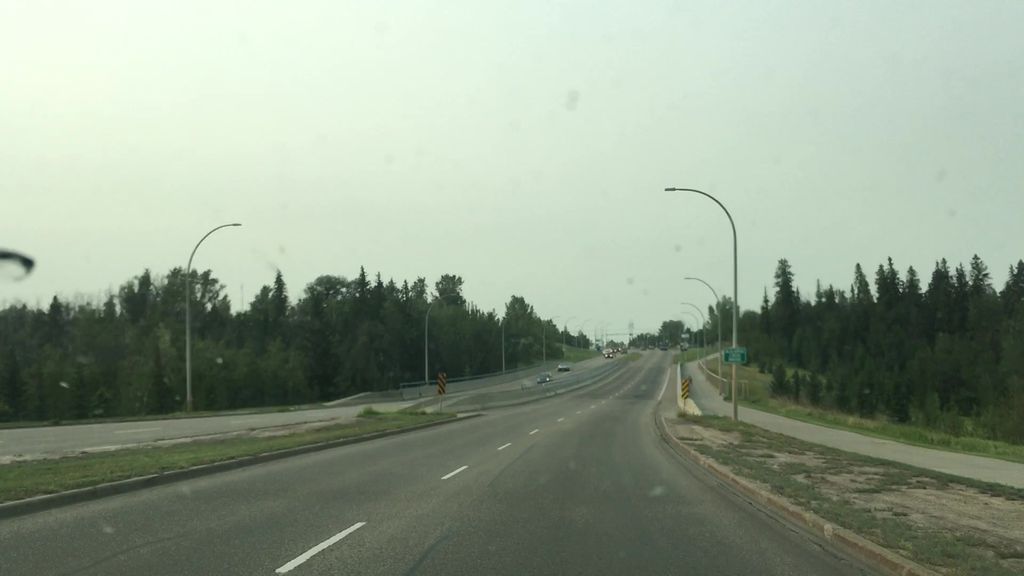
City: edmonton